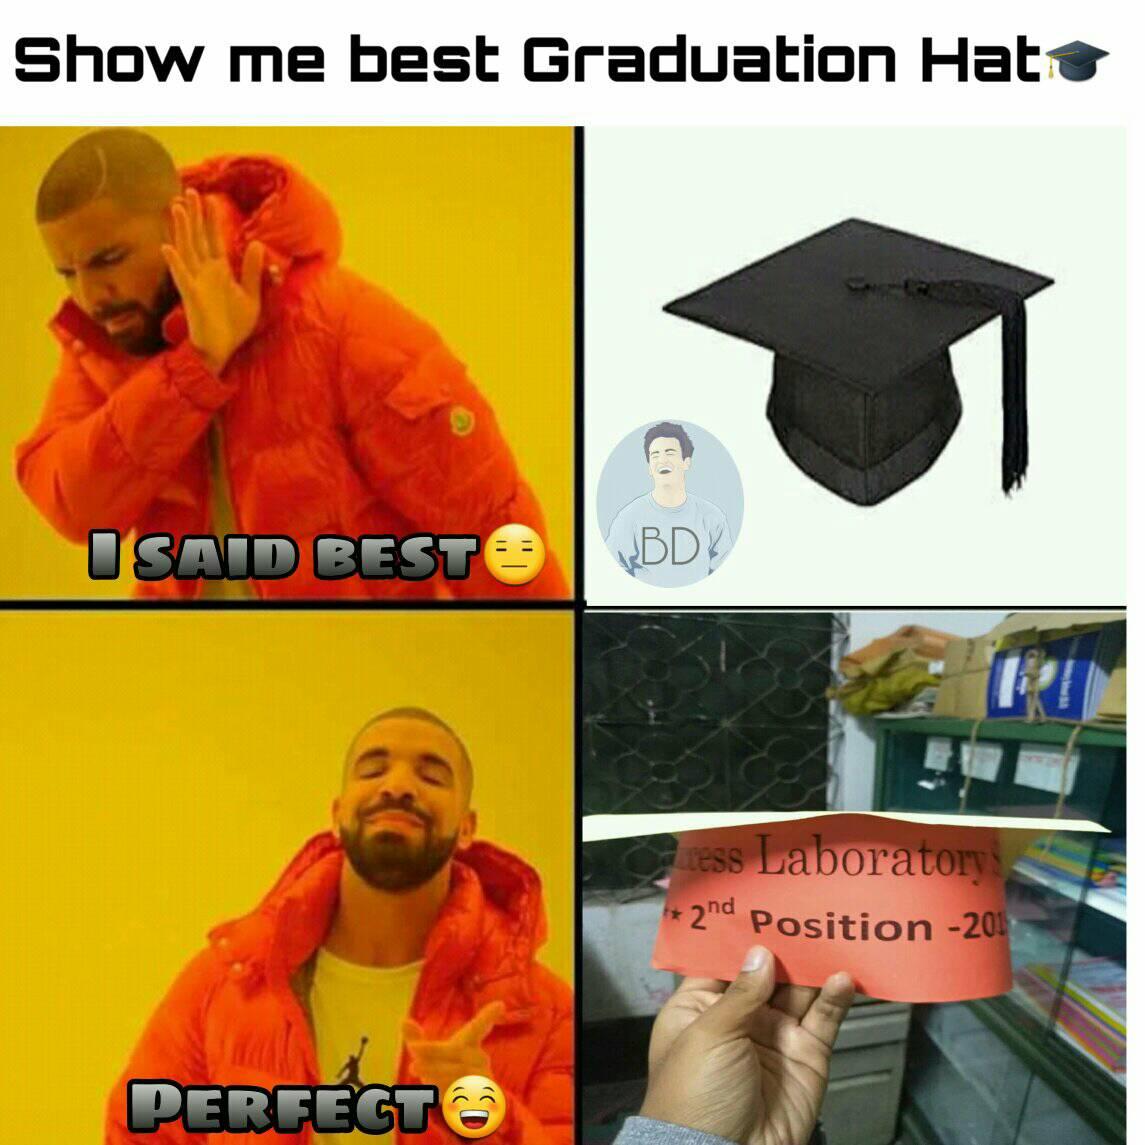
Caption: Show me best Graduation Hat     I SAID BEST    PERFECT   Labroratory   2nd Position
Label: hate